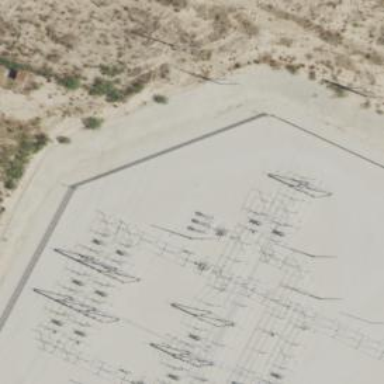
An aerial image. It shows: Switch used for power control.